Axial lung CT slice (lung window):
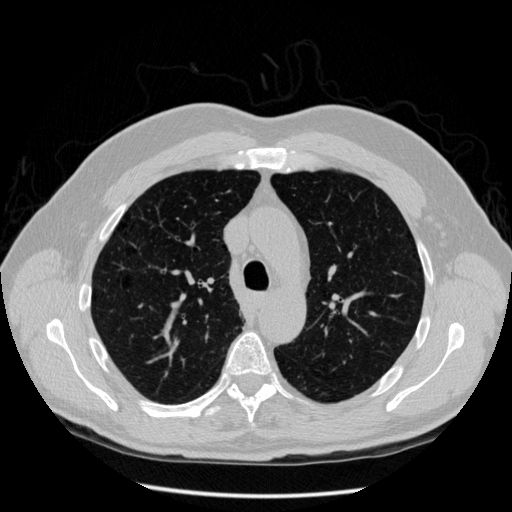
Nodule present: no